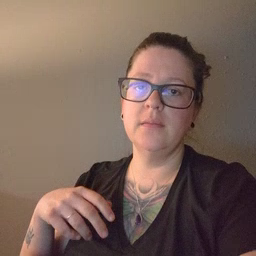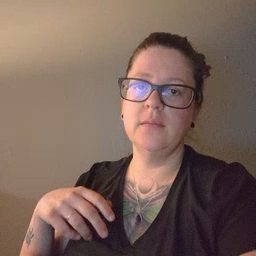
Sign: fast